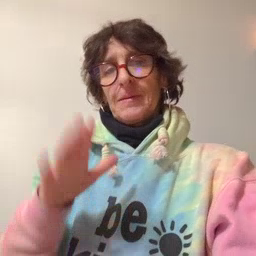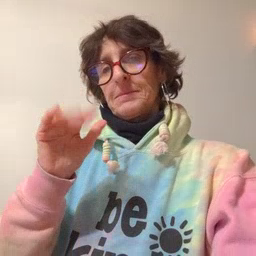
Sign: bye